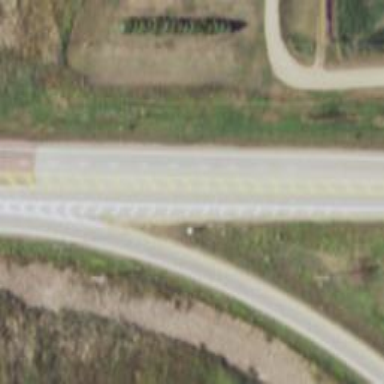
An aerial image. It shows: Trunk highway.